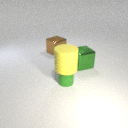
small green rubber cylinder to the left of large green metal cube